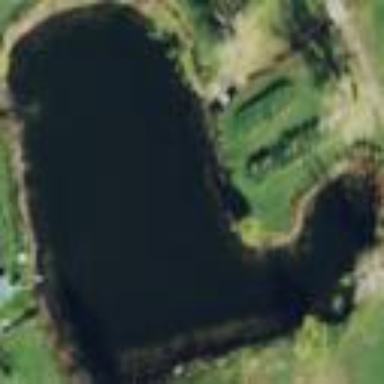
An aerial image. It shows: Water hazard on golf course. The hazard is natural water feature.